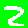
Digit: 2